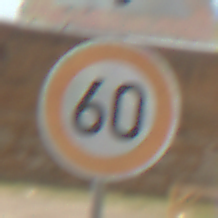
Verkehrszeichen: Geschwindigkeit60
Zusatzzeichen oben: Gefahrenstelle
Umgebung: Outdoor, Suburban
Tageszeit: Midday
Wetter: PartlyCloudy
Licht: Natural
Jahreszeit: NotSpecified
Kontrast: HighContrast